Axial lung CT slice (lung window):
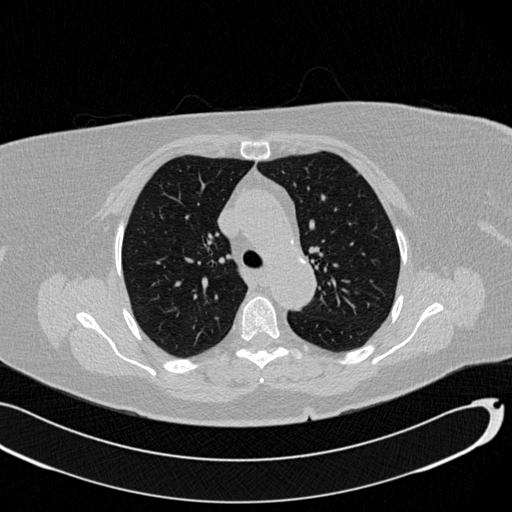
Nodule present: no